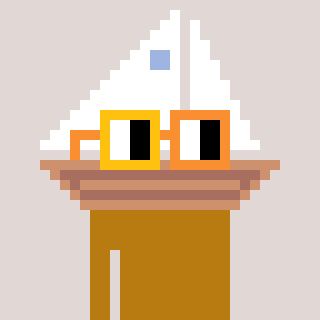
a pixel art character with square yellow and orange glasses, a sailboat-shaped head and a gold-colored body on a warm background